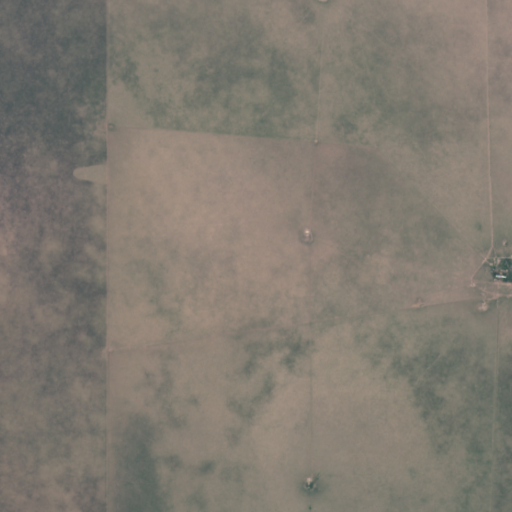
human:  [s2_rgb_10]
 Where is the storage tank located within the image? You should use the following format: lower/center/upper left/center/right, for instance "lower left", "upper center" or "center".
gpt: The storage tank is located in the center right of the image.
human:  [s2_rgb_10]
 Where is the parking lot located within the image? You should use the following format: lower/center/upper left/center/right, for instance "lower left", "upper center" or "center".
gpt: There is no parking lot in the image.